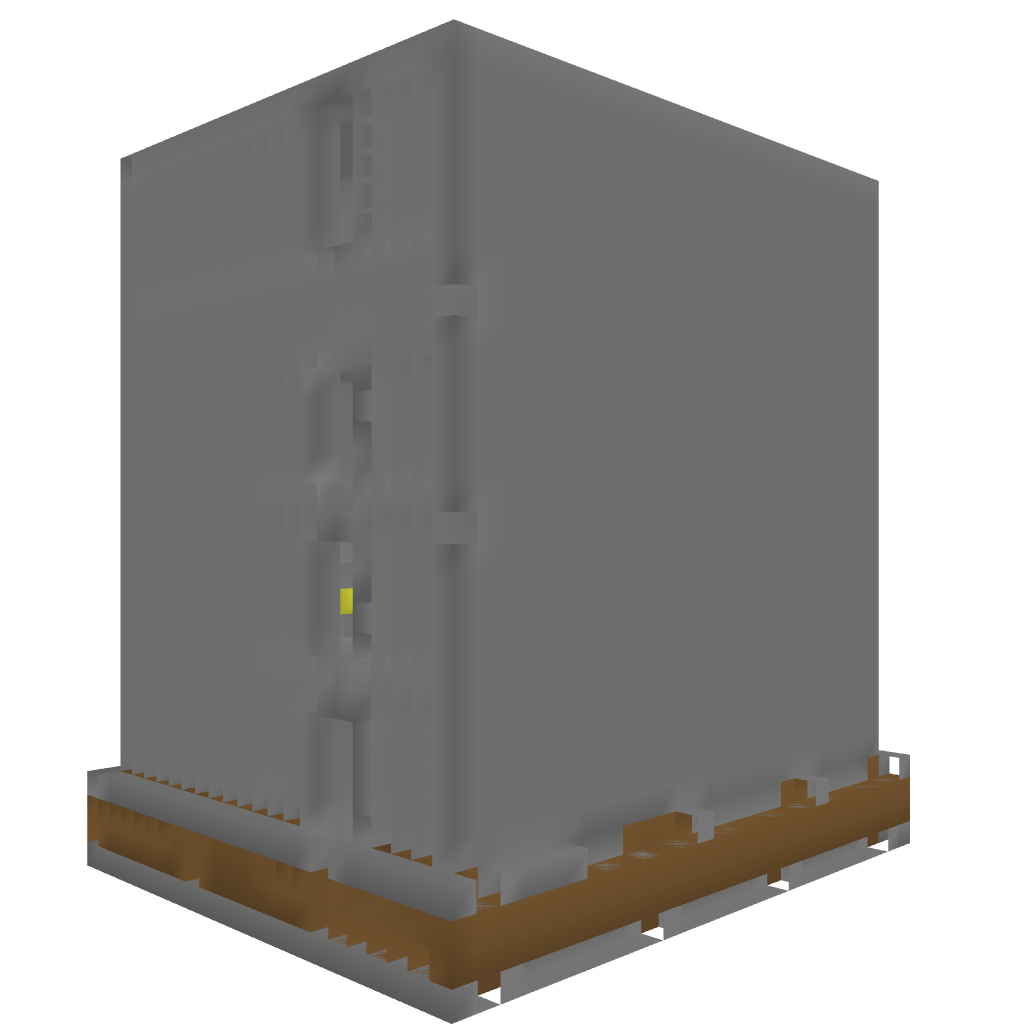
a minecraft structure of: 3 story high elevator bad low quality